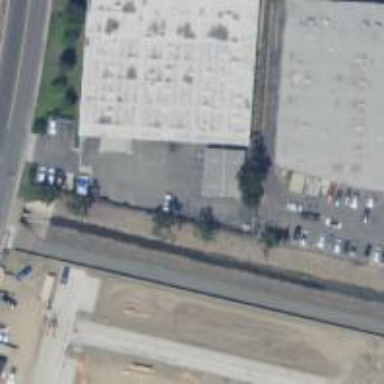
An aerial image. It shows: Commercial building.